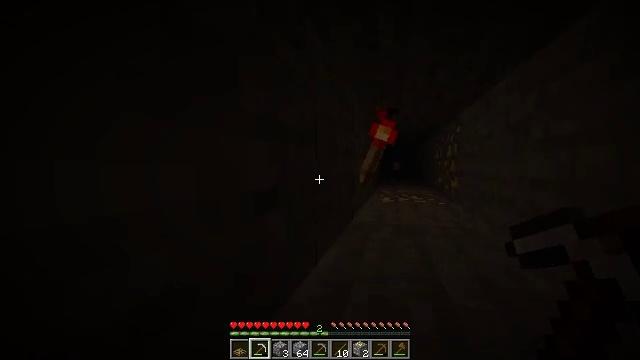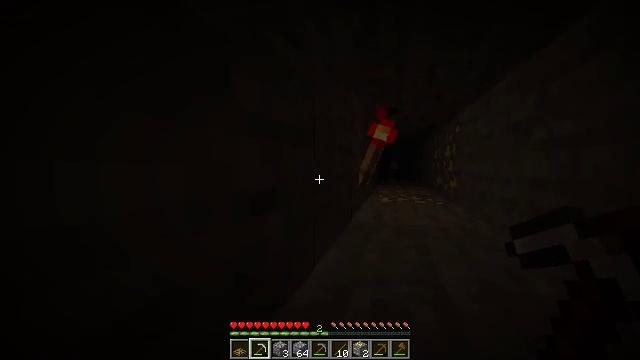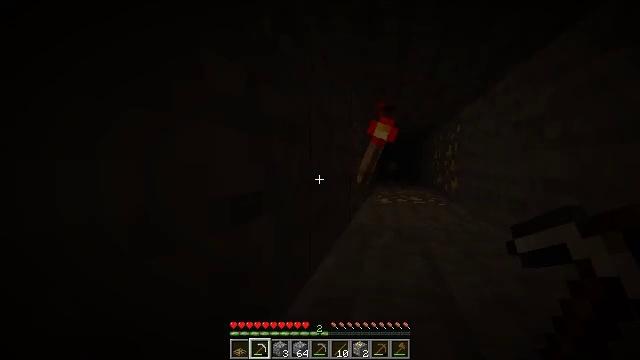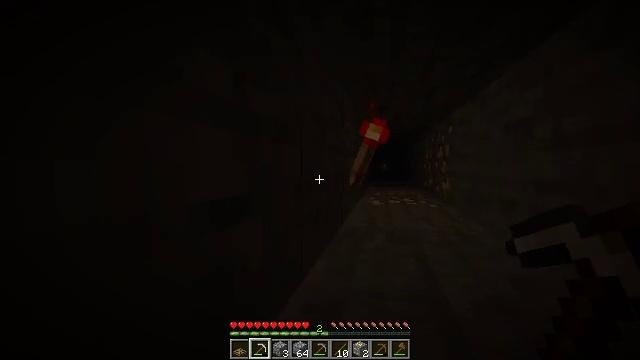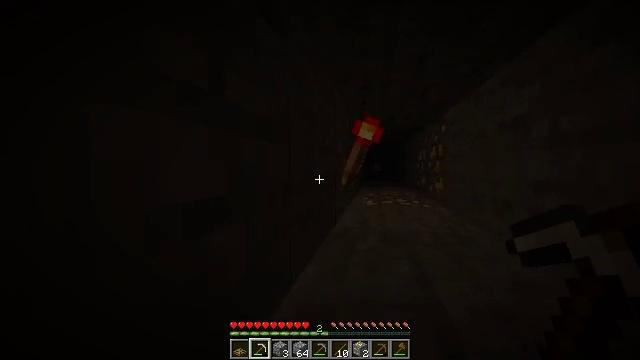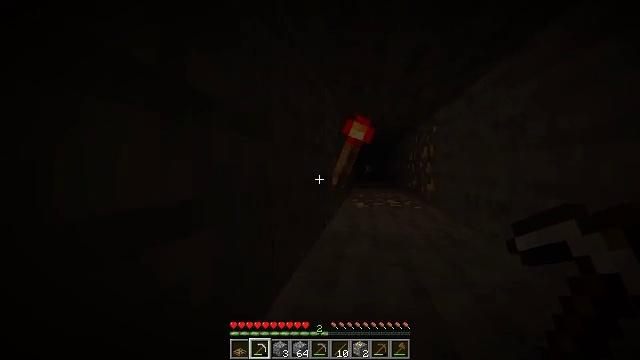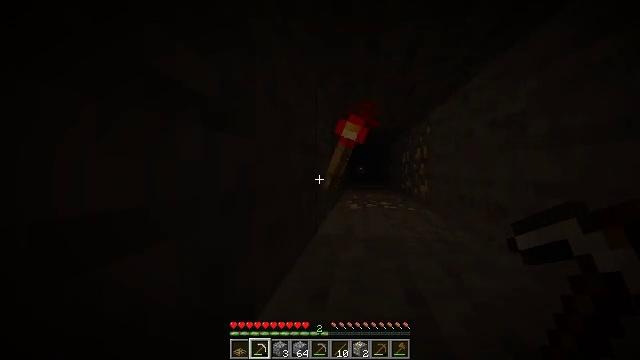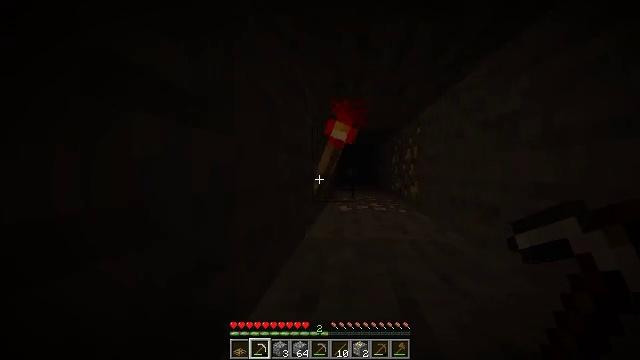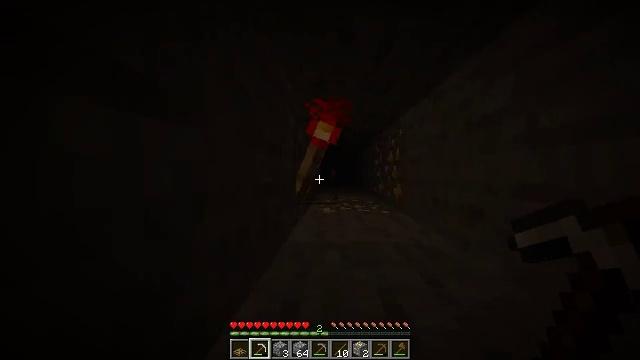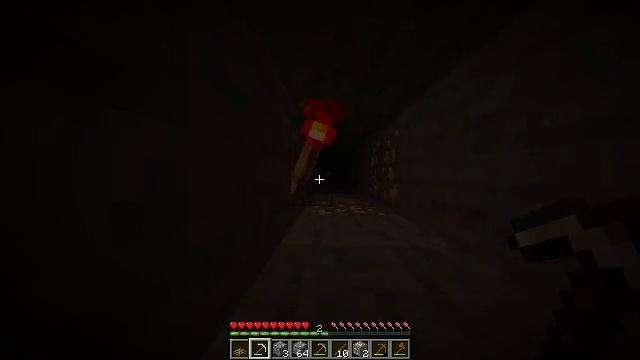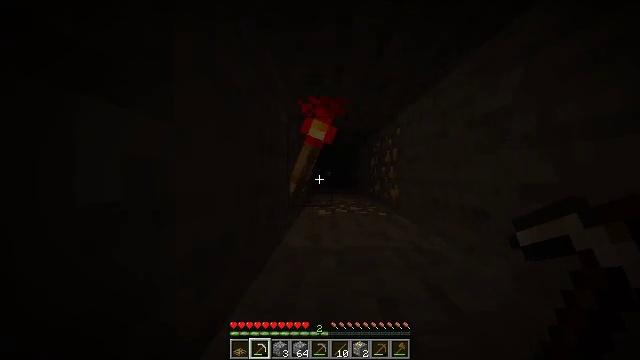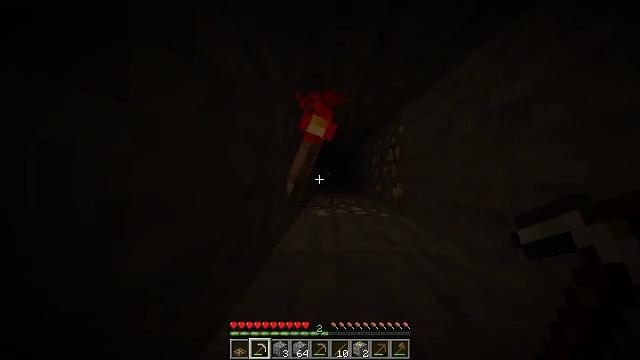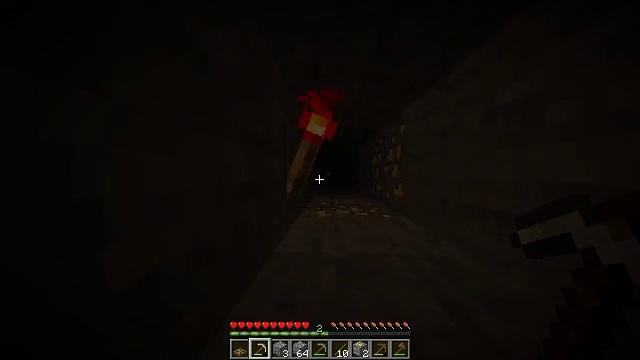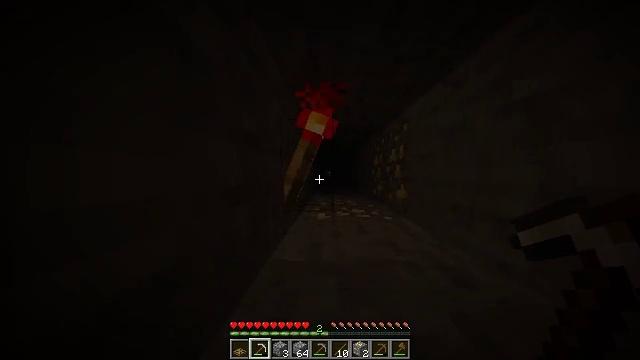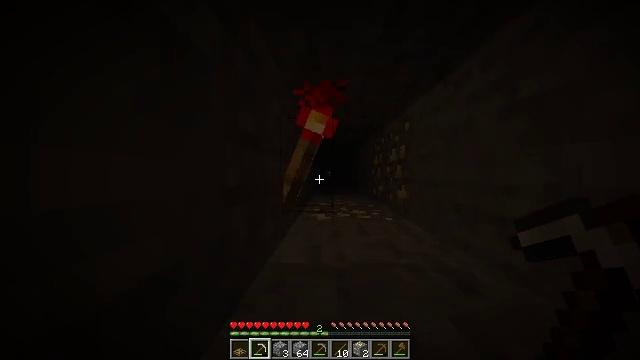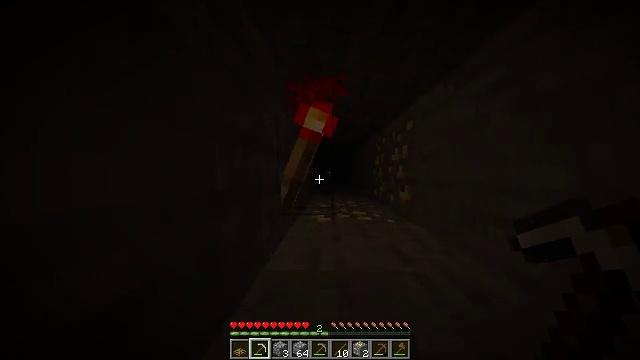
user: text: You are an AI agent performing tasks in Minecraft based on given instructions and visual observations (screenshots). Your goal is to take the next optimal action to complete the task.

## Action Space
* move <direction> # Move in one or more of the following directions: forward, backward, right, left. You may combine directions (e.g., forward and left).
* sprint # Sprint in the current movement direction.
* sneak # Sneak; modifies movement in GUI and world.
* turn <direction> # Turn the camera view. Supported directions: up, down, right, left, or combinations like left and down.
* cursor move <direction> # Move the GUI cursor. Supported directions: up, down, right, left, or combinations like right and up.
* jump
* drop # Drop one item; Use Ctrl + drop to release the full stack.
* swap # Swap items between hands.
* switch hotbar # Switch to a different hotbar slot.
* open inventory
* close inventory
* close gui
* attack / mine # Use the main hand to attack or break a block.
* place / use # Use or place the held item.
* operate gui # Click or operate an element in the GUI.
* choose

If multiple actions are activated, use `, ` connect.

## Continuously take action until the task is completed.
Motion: motion action
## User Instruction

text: Collect the redstone wall torch from the wall.
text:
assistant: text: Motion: move forward
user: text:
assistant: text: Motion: move forward
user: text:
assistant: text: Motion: move forward, turn right
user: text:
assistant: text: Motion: move forward, turn right
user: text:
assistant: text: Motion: move forward, turn right
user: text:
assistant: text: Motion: move forward, turn right
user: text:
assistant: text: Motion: move forward, turn right
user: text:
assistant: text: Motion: move forward, turn right
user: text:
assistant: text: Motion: move forward, turn right
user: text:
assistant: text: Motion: move forward
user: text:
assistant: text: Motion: move forward
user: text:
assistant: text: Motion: move forward
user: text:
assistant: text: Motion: move forward
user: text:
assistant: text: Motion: move forward
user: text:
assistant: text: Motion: move forward
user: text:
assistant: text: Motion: move forward
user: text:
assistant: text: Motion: move forward
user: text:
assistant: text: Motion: move forward
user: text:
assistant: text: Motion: move forward
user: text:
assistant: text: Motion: move forward
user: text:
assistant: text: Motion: move forward
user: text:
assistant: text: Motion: move forward
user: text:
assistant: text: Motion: move forward
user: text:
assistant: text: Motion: move forward
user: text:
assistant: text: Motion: move forward
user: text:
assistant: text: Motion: move forward
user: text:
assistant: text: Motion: move forward
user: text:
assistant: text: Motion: move forward
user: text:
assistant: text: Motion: move forward
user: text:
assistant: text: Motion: no_op